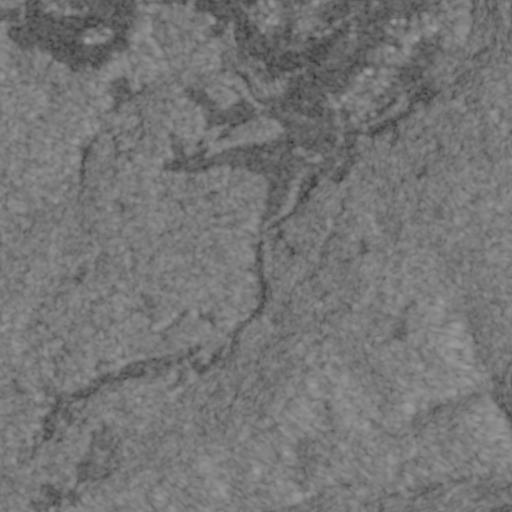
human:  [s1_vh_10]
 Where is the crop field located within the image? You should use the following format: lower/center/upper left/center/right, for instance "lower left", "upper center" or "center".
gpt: The crop field is located in the upper right of the image.
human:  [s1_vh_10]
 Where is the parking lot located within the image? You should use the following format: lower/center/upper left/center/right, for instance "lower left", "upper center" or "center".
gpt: The parking lot is located in the lower left of the image.
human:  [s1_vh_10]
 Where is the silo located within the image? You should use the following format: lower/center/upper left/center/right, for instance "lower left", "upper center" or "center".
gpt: The silo is located in the upper center of the image.
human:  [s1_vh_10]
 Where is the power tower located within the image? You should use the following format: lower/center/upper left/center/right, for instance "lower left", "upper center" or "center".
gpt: There is no power tower in the image.

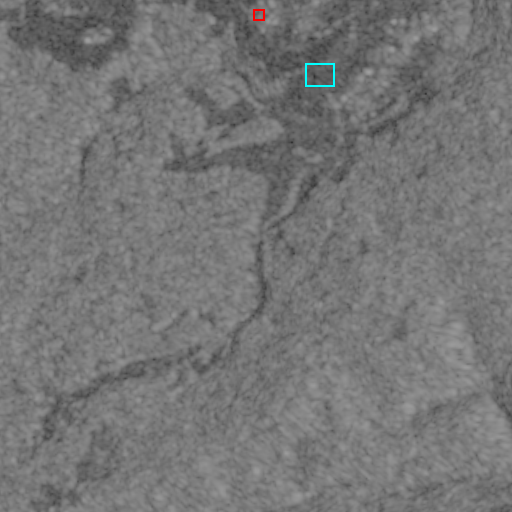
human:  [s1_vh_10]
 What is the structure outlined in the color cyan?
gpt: The structure outlined in cyan is a crop field.
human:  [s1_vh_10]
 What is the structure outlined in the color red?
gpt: The structure outlined in red is a silo.
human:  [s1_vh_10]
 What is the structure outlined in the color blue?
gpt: There is no blue outline.